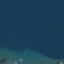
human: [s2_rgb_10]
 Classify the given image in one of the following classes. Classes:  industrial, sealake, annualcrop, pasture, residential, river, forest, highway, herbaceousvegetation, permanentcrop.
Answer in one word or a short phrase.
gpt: SeaLake